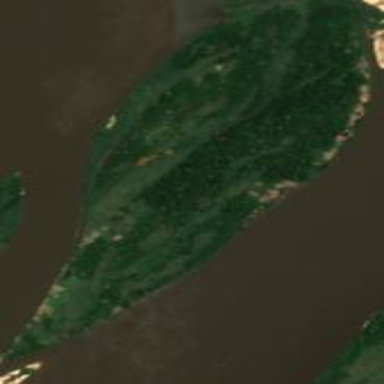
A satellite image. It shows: Island covered in forest.